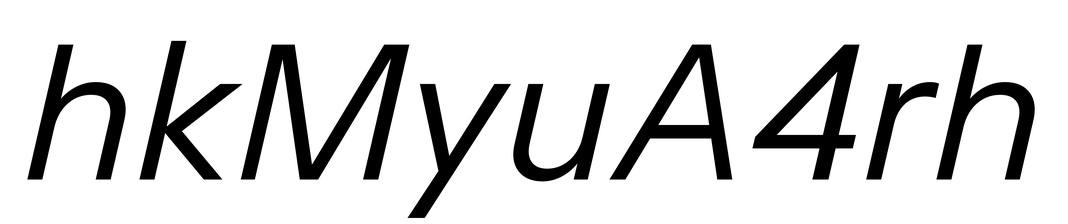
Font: InstrumentSans-Italic_Italic